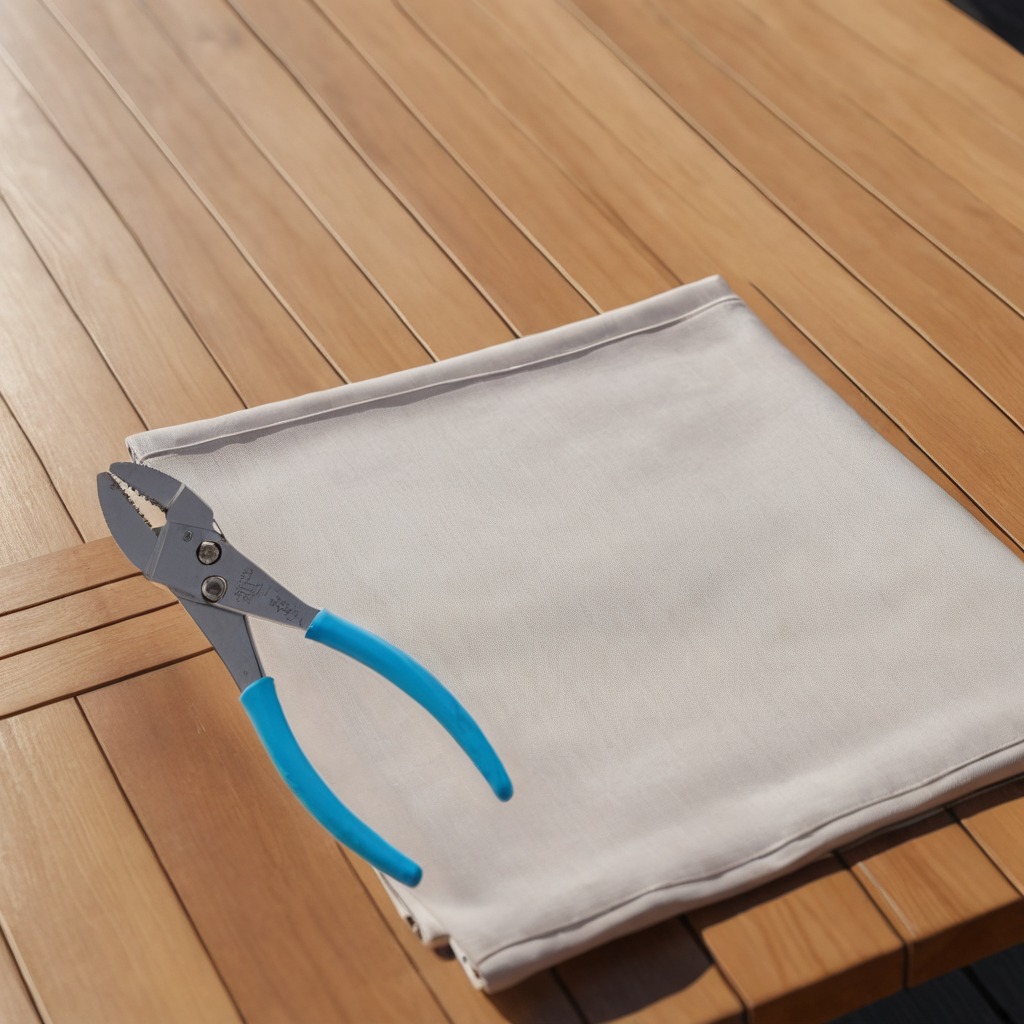
A plier is lying on the wooden table.